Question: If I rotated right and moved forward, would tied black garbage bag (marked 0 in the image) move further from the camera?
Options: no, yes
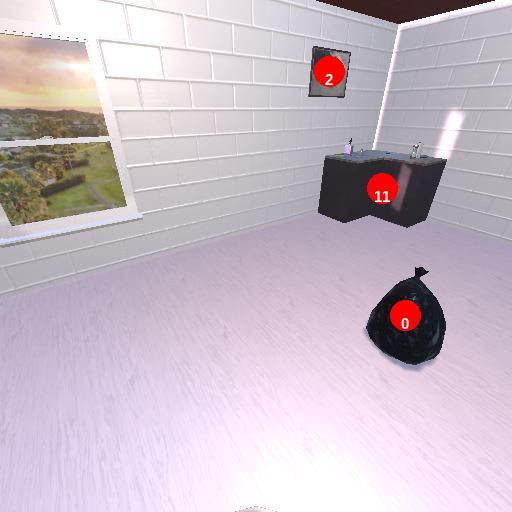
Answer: no